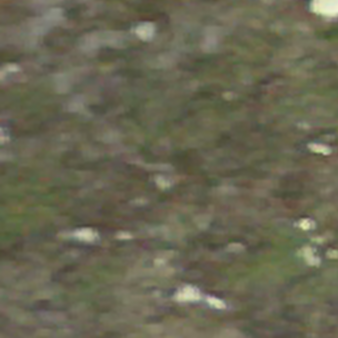
Label: other